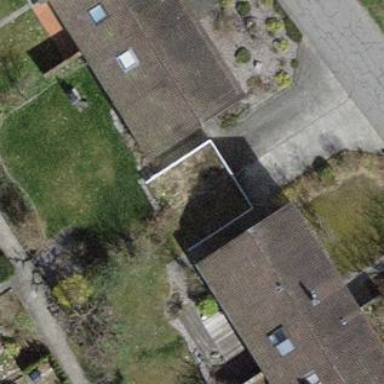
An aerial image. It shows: Residential building.